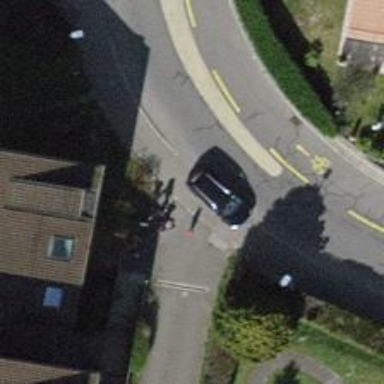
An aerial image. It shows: Cycle barrier.